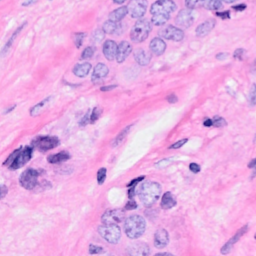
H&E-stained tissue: Breast